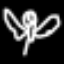
Label: angel